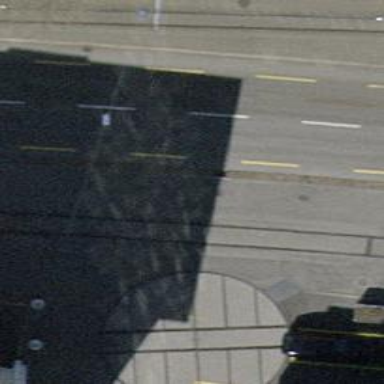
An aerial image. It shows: Unmarked crossing with traffic calming table on the road.